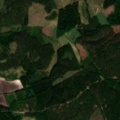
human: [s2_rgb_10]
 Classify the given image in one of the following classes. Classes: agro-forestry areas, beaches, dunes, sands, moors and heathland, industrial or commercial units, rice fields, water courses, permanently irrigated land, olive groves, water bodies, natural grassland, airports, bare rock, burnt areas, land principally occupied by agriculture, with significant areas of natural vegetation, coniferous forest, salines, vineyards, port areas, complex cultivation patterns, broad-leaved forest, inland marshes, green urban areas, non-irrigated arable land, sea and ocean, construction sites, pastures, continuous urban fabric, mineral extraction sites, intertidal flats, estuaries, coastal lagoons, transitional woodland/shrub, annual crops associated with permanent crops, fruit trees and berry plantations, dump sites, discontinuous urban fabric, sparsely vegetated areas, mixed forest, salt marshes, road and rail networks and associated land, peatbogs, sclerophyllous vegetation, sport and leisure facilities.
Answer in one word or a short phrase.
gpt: coniferous forest